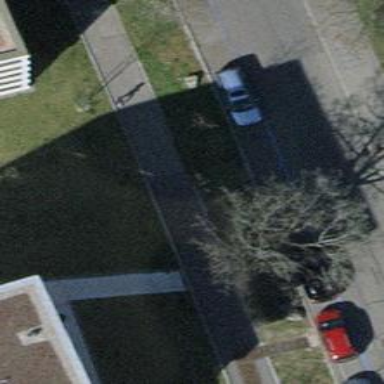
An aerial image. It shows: Parking lane.